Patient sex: M
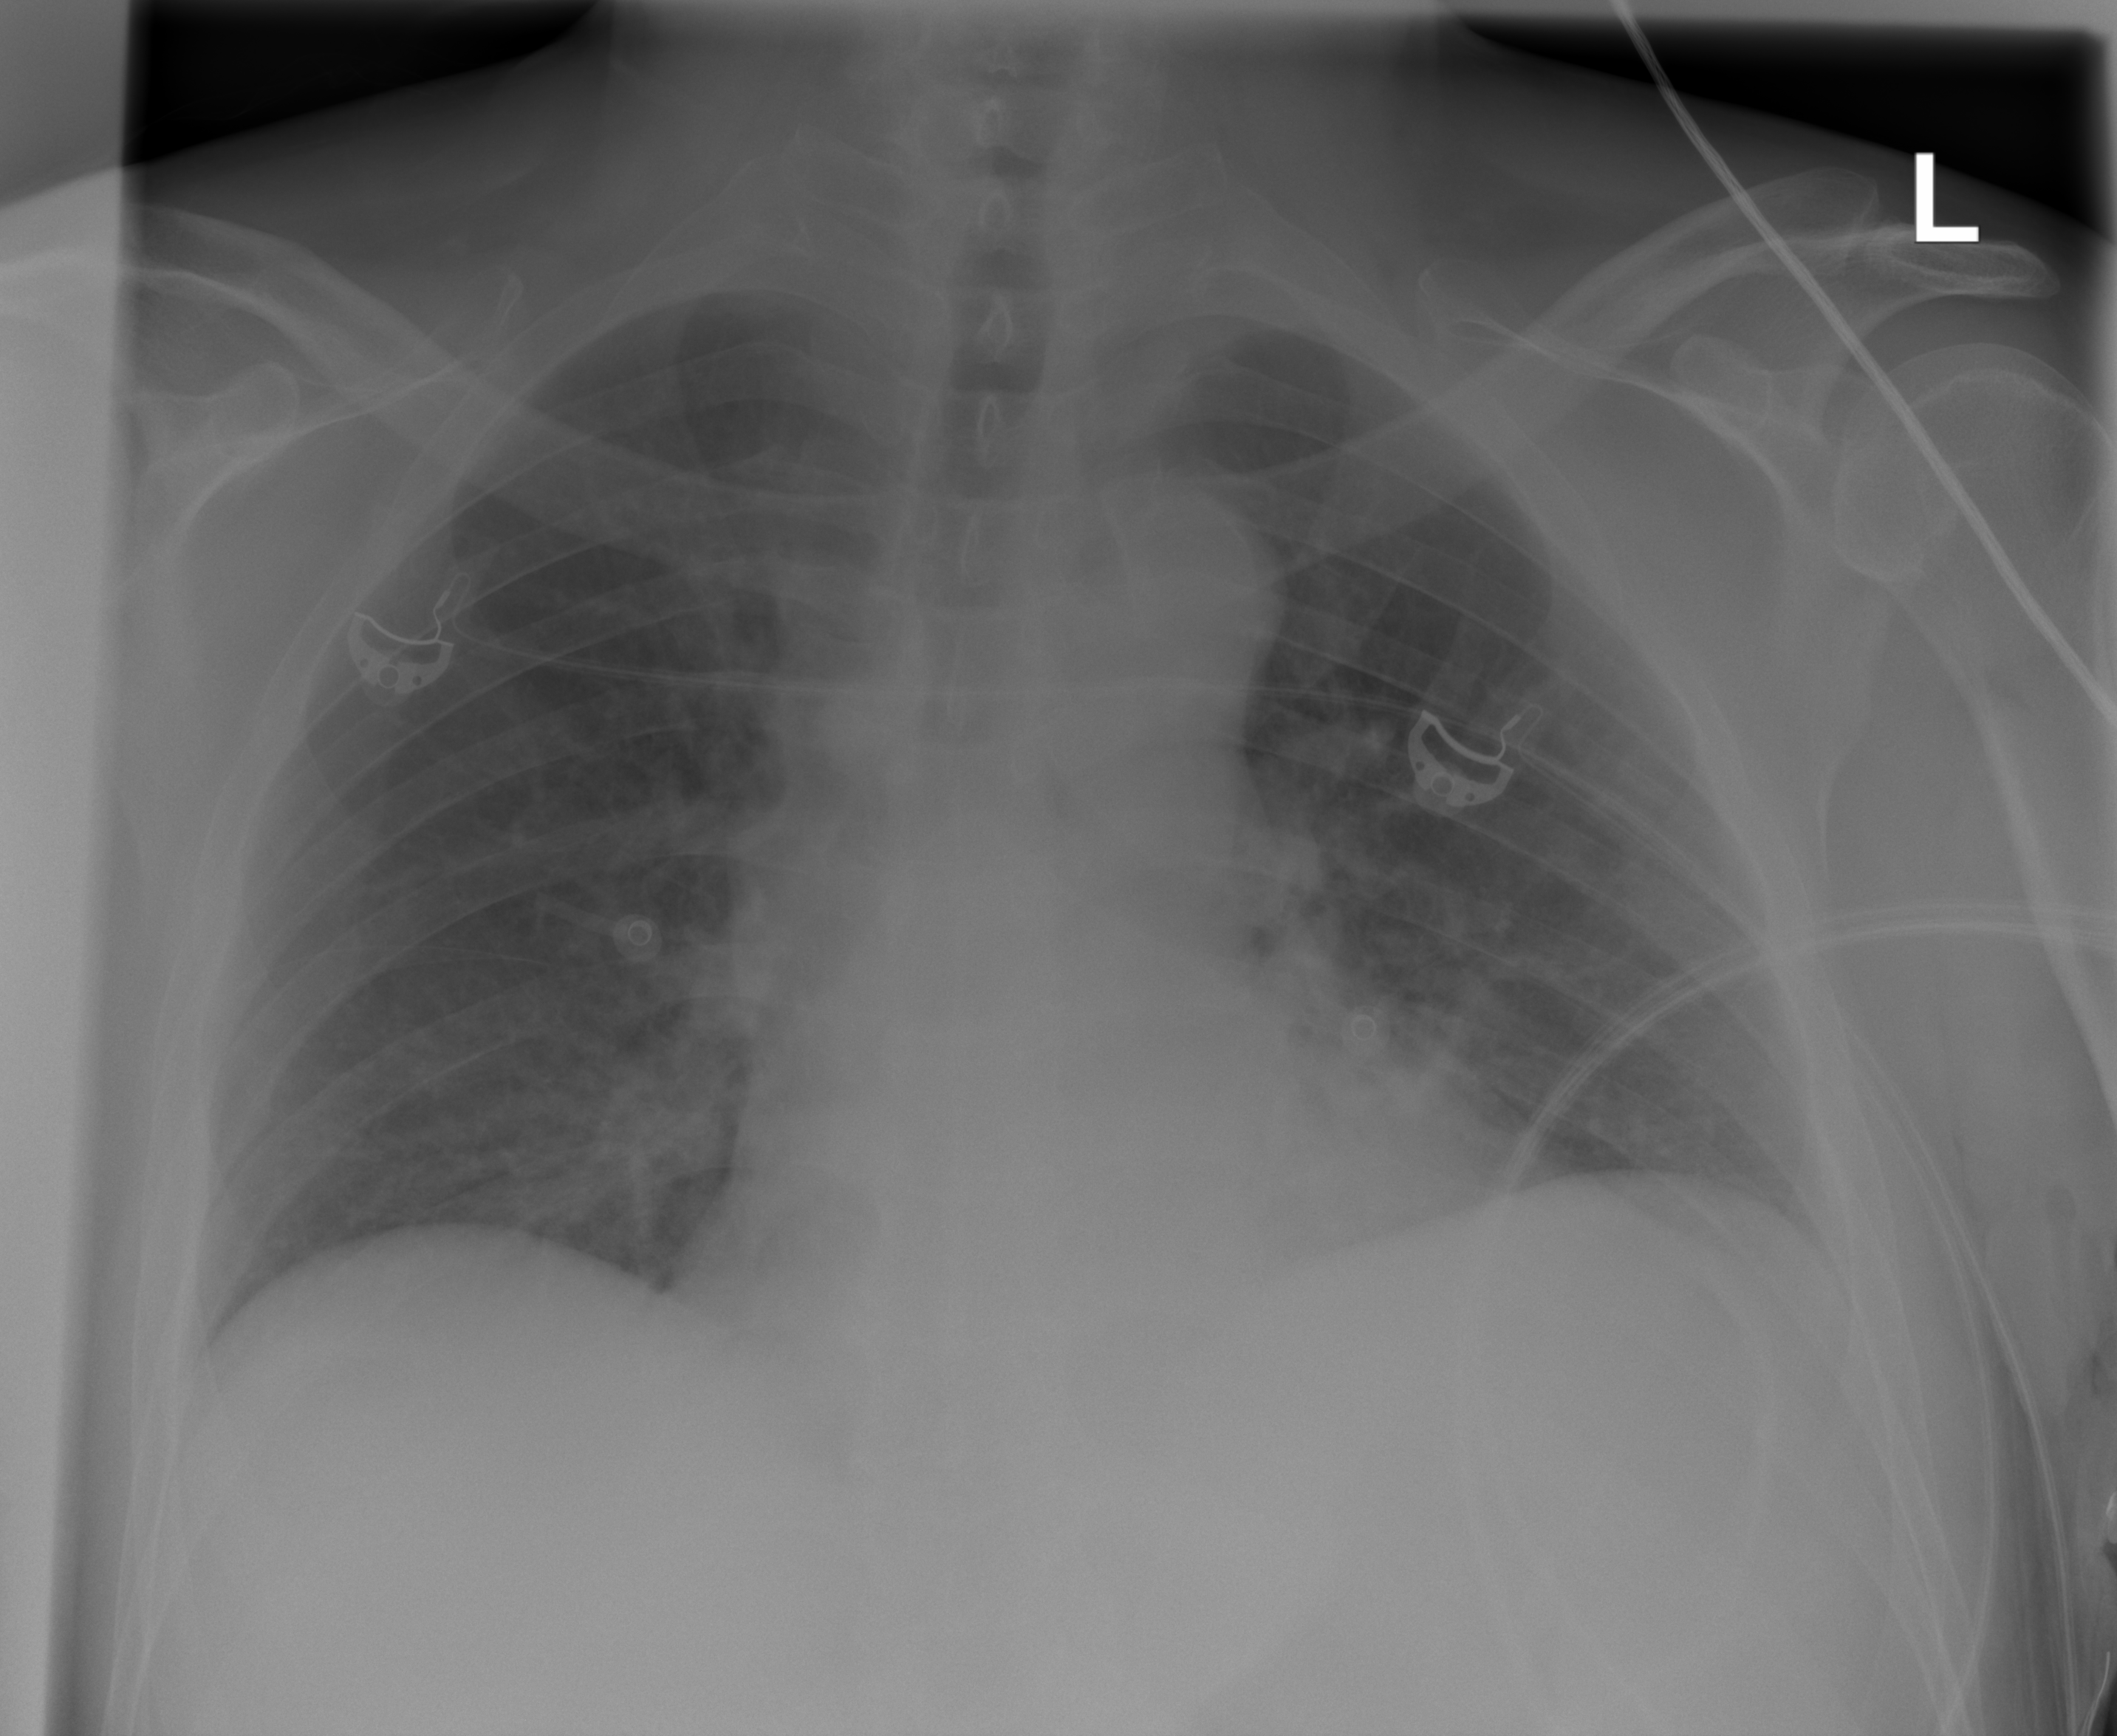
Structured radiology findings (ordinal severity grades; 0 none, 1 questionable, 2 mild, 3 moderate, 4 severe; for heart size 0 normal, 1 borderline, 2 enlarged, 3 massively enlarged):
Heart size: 1
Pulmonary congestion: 2
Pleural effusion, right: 0
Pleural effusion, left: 0
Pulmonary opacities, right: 0
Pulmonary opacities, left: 0
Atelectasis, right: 0
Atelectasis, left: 0